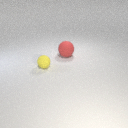
large red rubber sphere to the right of small yellow rubber sphere